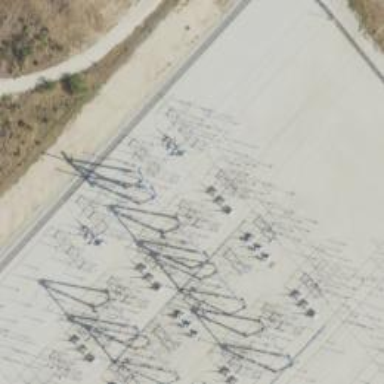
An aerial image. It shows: Switch for power supply.